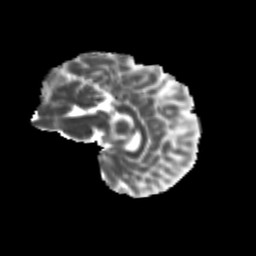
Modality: MD
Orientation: sagittal
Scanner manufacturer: siemens
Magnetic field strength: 3 T
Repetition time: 9.2 s
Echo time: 0.084 s